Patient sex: M
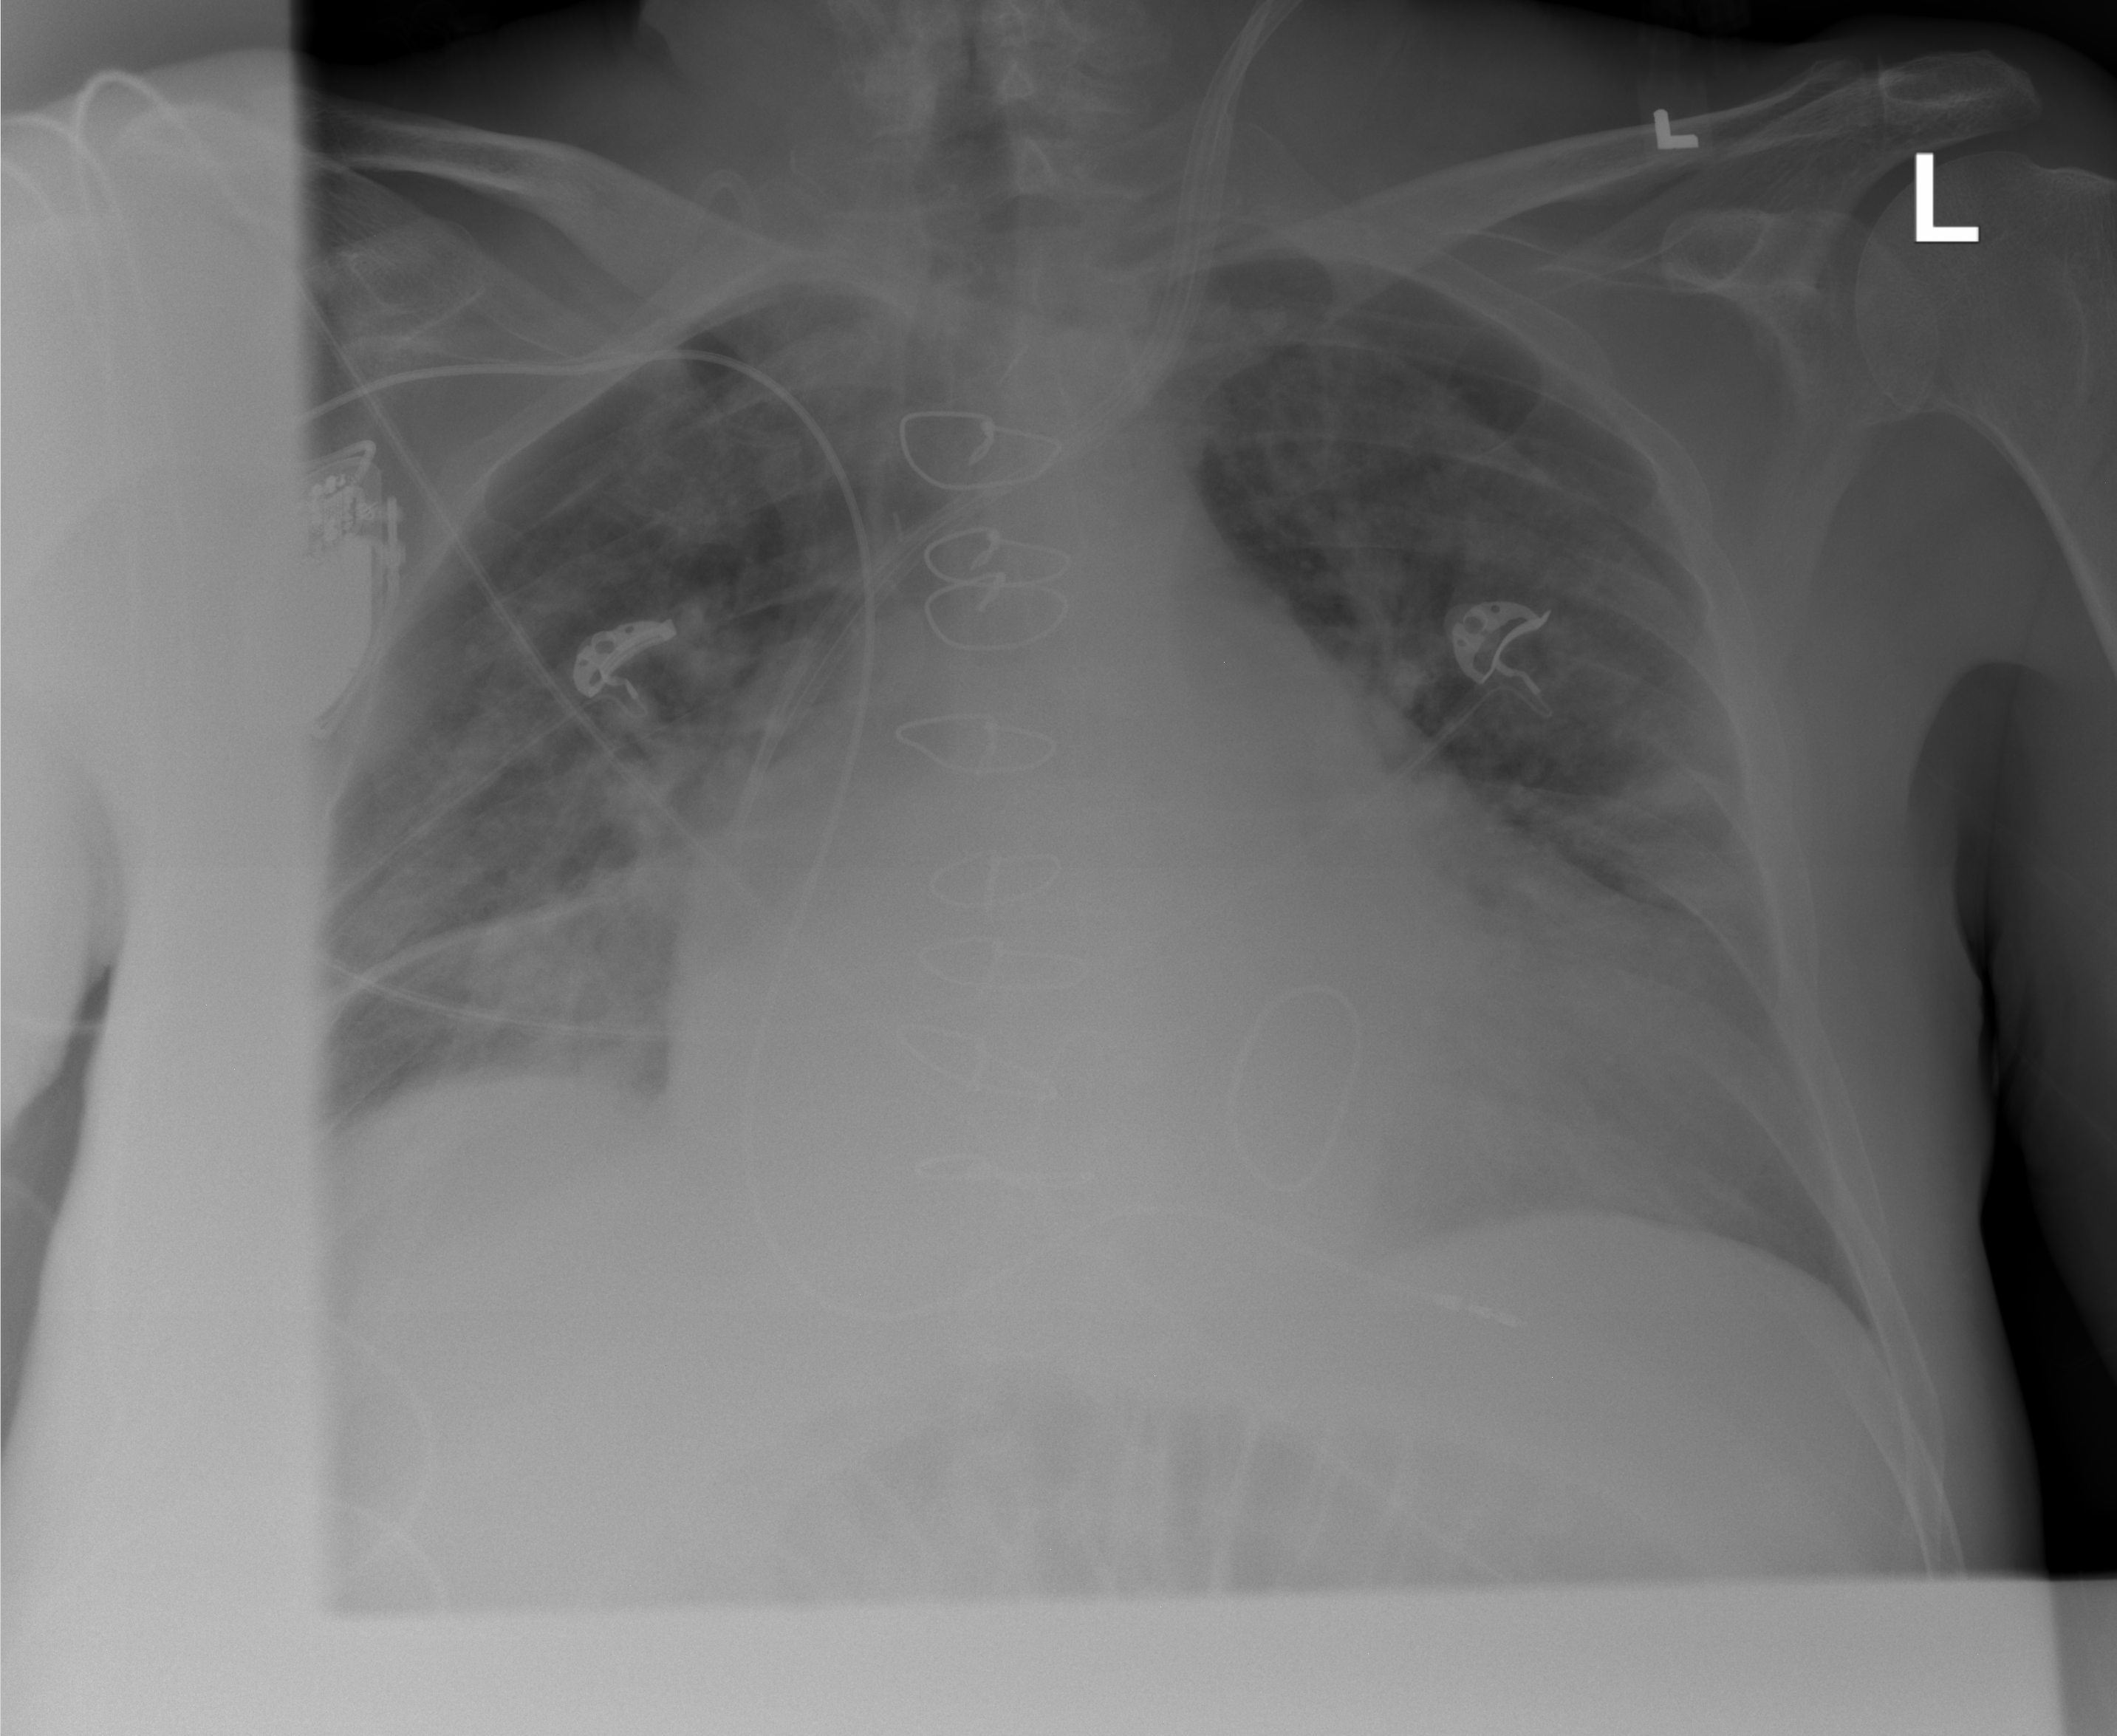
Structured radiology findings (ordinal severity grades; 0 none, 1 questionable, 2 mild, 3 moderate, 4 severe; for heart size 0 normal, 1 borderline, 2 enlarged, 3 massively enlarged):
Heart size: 3
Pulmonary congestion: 2
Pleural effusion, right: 0
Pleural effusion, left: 0
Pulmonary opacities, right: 2
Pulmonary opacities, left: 2
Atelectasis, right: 2
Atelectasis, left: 2